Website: ulta-beauty
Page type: gifting
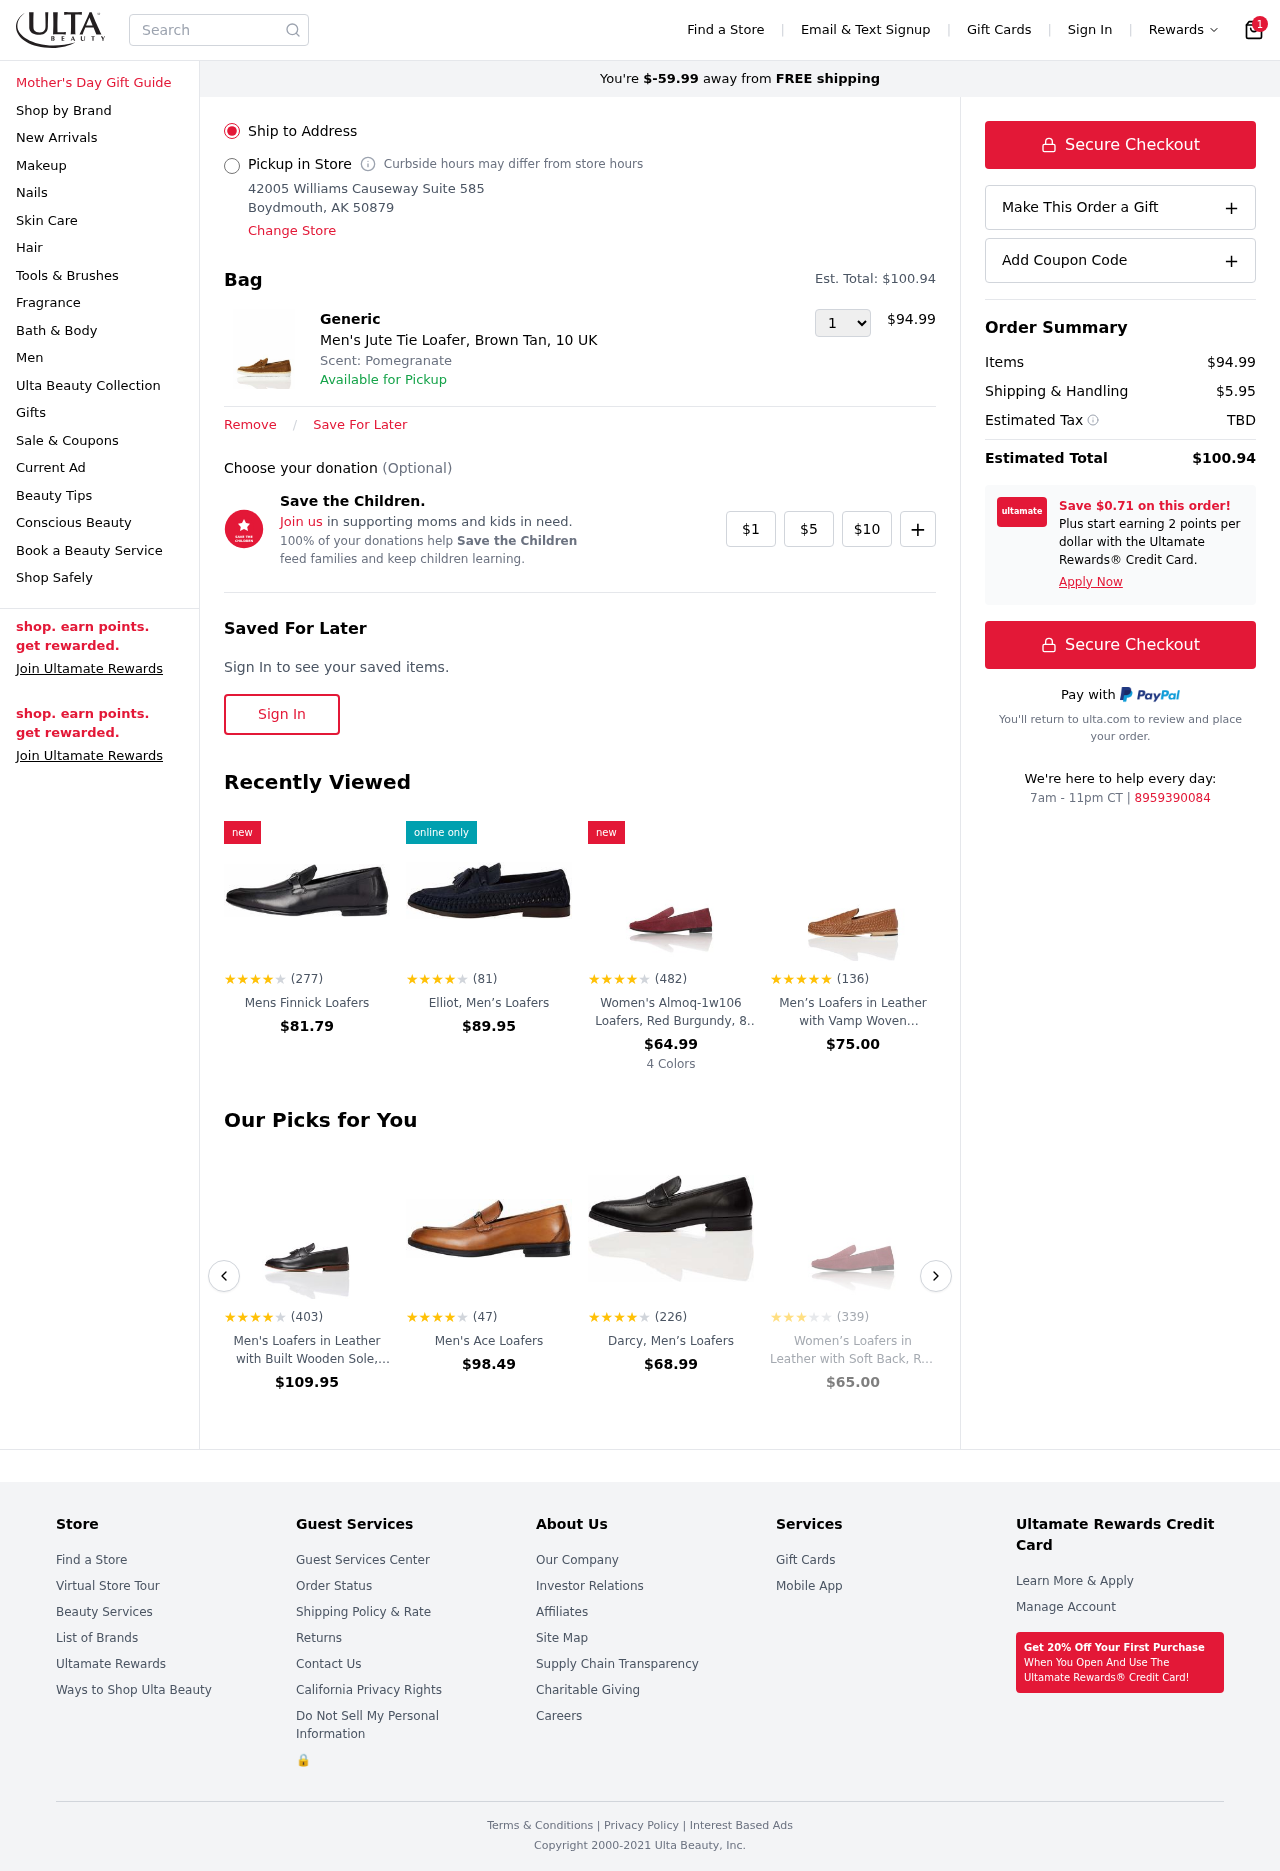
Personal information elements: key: PII_LOCATION1_CITY_STATE_ZIP
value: Boydmouth, AK 50879
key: PII_LOCATION1_STREET
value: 42005 Williams Causeway Suite 585
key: PII_PHONE
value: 8959390084
Product elements: key: PRODUCT1_BRAND
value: Generic
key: PRODUCT1_NAME
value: Men's Jute Tie Loafer, Brown Tan, 10 UK
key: PRODUCT1_PRICE
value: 94.99
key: PRODUCT1_QUANTITY
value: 1
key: PRODUCT2_NAME
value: Mens Finnick Loafers
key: PRODUCT2_NUM_RATINGS
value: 277
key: PRODUCT2_PRICE
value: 81.79
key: PRODUCT2_RATING
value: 3.9
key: PRODUCT3_NAME
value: Elliot, Men’s Loafers
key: PRODUCT3_NUM_RATINGS
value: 81
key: PRODUCT3_PRICE
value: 89.95
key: PRODUCT3_RATING
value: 3.6
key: PRODUCT4_NAME
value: Women's Almoq-1w106 Loafers, Red Burgundy, 8 US
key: PRODUCT4_NUM_RATINGS
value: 482
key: PRODUCT4_PRICE
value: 64.99
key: PRODUCT4_RATING
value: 4.3
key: PRODUCT5_NAME
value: Men’s Loafers in Leather with Vamp Woven Embellishment, Brown (Tan), 7 UK
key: PRODUCT5_NUM_RATINGS
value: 136
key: PRODUCT5_PRICE
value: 75
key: PRODUCT5_RATING
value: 4.5
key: PRODUCT6_NAME
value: Men's Loafers in Leather with Built Wooden Sole, Black (Black), 10.5 UK
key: PRODUCT6_NUM_RATINGS
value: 403
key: PRODUCT6_PRICE
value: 109.95
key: PRODUCT6_RATING
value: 4.4
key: PRODUCT7_NAME
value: Men's Ace Loafers
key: PRODUCT7_NUM_RATINGS
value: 47
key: PRODUCT7_PRICE
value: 98.49
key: PRODUCT7_RATING
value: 3.9
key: PRODUCT8_NAME
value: Darcy, Men’s Loafers
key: PRODUCT8_NUM_RATINGS
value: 226
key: PRODUCT8_PRICE
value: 68.99
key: PRODUCT8_RATING
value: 4.1
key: PRODUCT9_NAME
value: Women’s Loafers in Leather with Soft Back, Red (Burgundy), 5 UK,ALMOQ-1W1-06
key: PRODUCT9_NUM_RATINGS
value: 339
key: PRODUCT9_PRICE
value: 65
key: PRODUCT9_RATING
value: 3.3
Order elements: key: ORDER_NUM_ITEMS
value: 1
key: AMOUNT_TO_FREE_SHIPPING
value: $-59.99
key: ORDER_TOTAL
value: $100.94
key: ORDER_SUBTOTAL
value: $94.99
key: ORDER_SHIPPING_COST
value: $5.95
Search elements: key: HEADER_SEARCH
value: Search